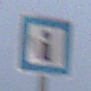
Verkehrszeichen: Informationsstelle
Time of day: SunriseSunset
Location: Outdoor (Nature)
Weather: Overcast
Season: NotSpecified
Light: Natural